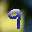
Label: 9